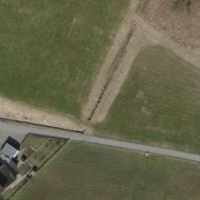
EUNIS habitat code: 24
Species observed at this site:
Filipendula ulmaria